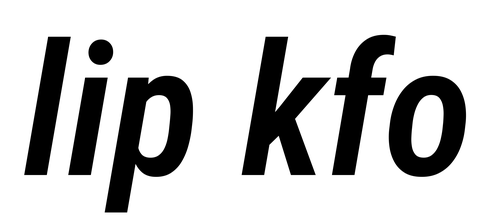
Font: Roboto-Italic_Condensed_SemiBold_Italic